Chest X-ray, AP view. Patient: 30 years old, sex M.
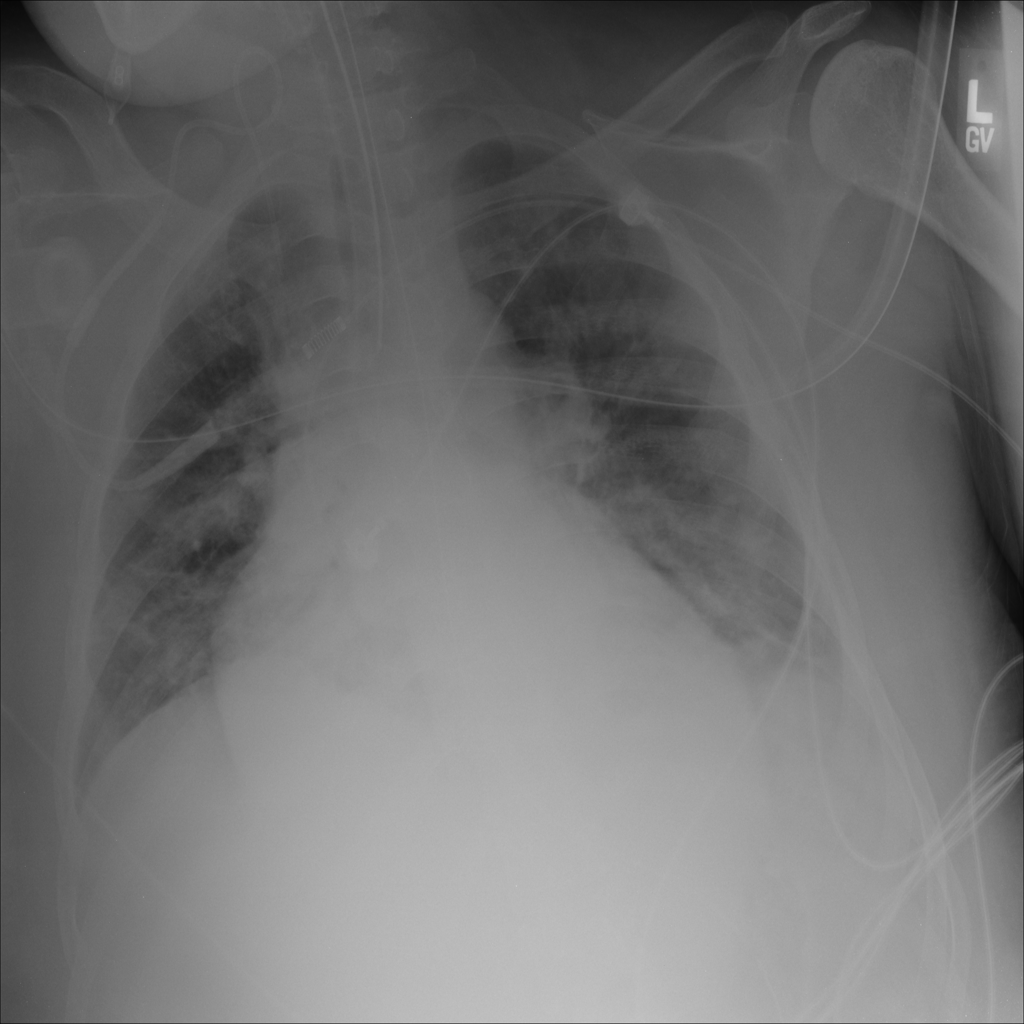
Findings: Cardiomegaly, Infiltration